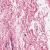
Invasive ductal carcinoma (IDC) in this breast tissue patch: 0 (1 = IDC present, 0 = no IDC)